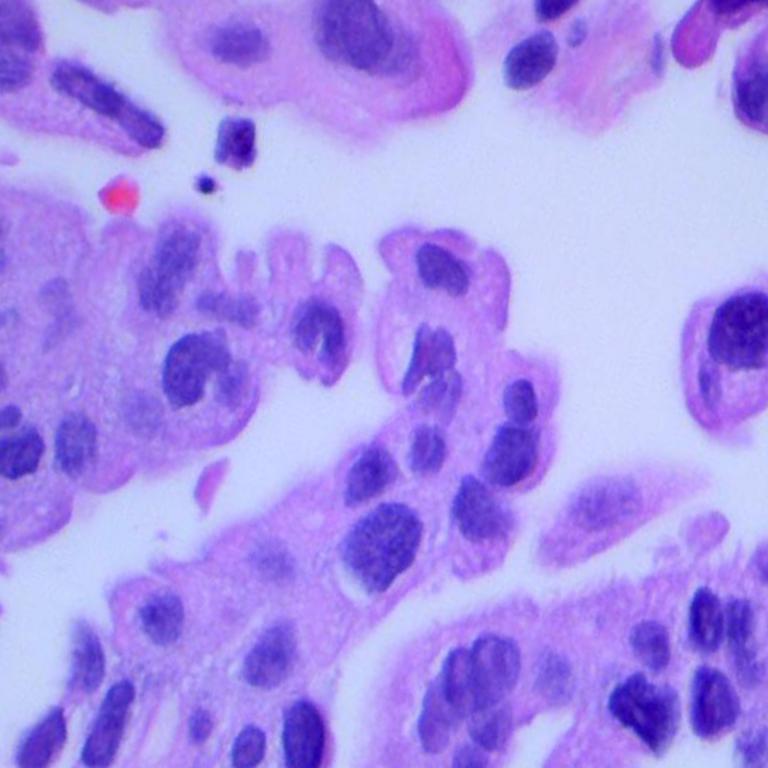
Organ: lung
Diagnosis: adenocarcinomas